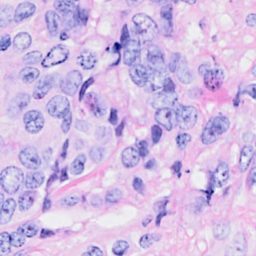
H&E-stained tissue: Breast